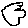
Label: cloud